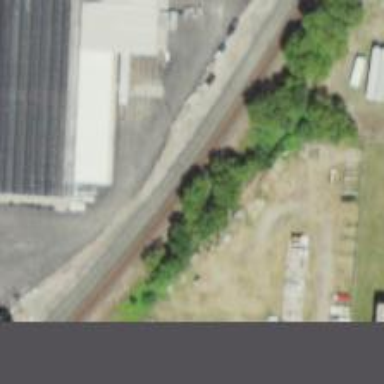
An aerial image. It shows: Railway siding for service.